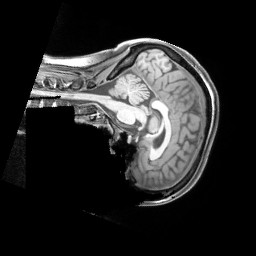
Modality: T1w
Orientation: sagittal